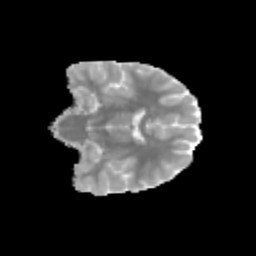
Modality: MD
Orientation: coronal
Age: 10
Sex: female
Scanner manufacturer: siemens
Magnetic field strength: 3 T
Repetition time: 3.8 s
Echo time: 0.07 s